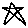
Label: star